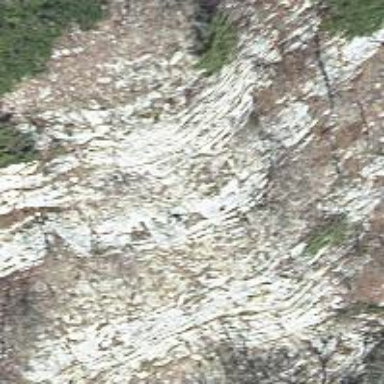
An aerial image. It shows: Cliff in nature.